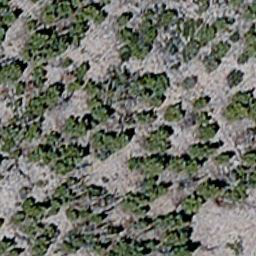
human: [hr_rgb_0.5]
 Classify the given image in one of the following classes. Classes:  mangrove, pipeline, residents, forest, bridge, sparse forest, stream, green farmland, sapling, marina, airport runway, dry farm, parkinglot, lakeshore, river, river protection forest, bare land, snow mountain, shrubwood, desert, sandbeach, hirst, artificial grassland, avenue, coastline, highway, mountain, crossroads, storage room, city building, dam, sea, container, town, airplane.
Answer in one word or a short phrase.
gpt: sparse forest